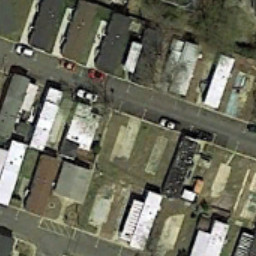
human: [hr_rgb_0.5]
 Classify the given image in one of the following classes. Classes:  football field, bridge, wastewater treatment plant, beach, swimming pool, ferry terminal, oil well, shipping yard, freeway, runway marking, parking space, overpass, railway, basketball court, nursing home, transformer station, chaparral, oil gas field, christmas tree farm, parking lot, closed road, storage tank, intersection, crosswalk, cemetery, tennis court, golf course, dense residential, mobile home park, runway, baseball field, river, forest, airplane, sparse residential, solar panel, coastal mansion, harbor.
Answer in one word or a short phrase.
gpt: mobile home park